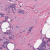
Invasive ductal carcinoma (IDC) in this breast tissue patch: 1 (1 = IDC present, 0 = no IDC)